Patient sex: M
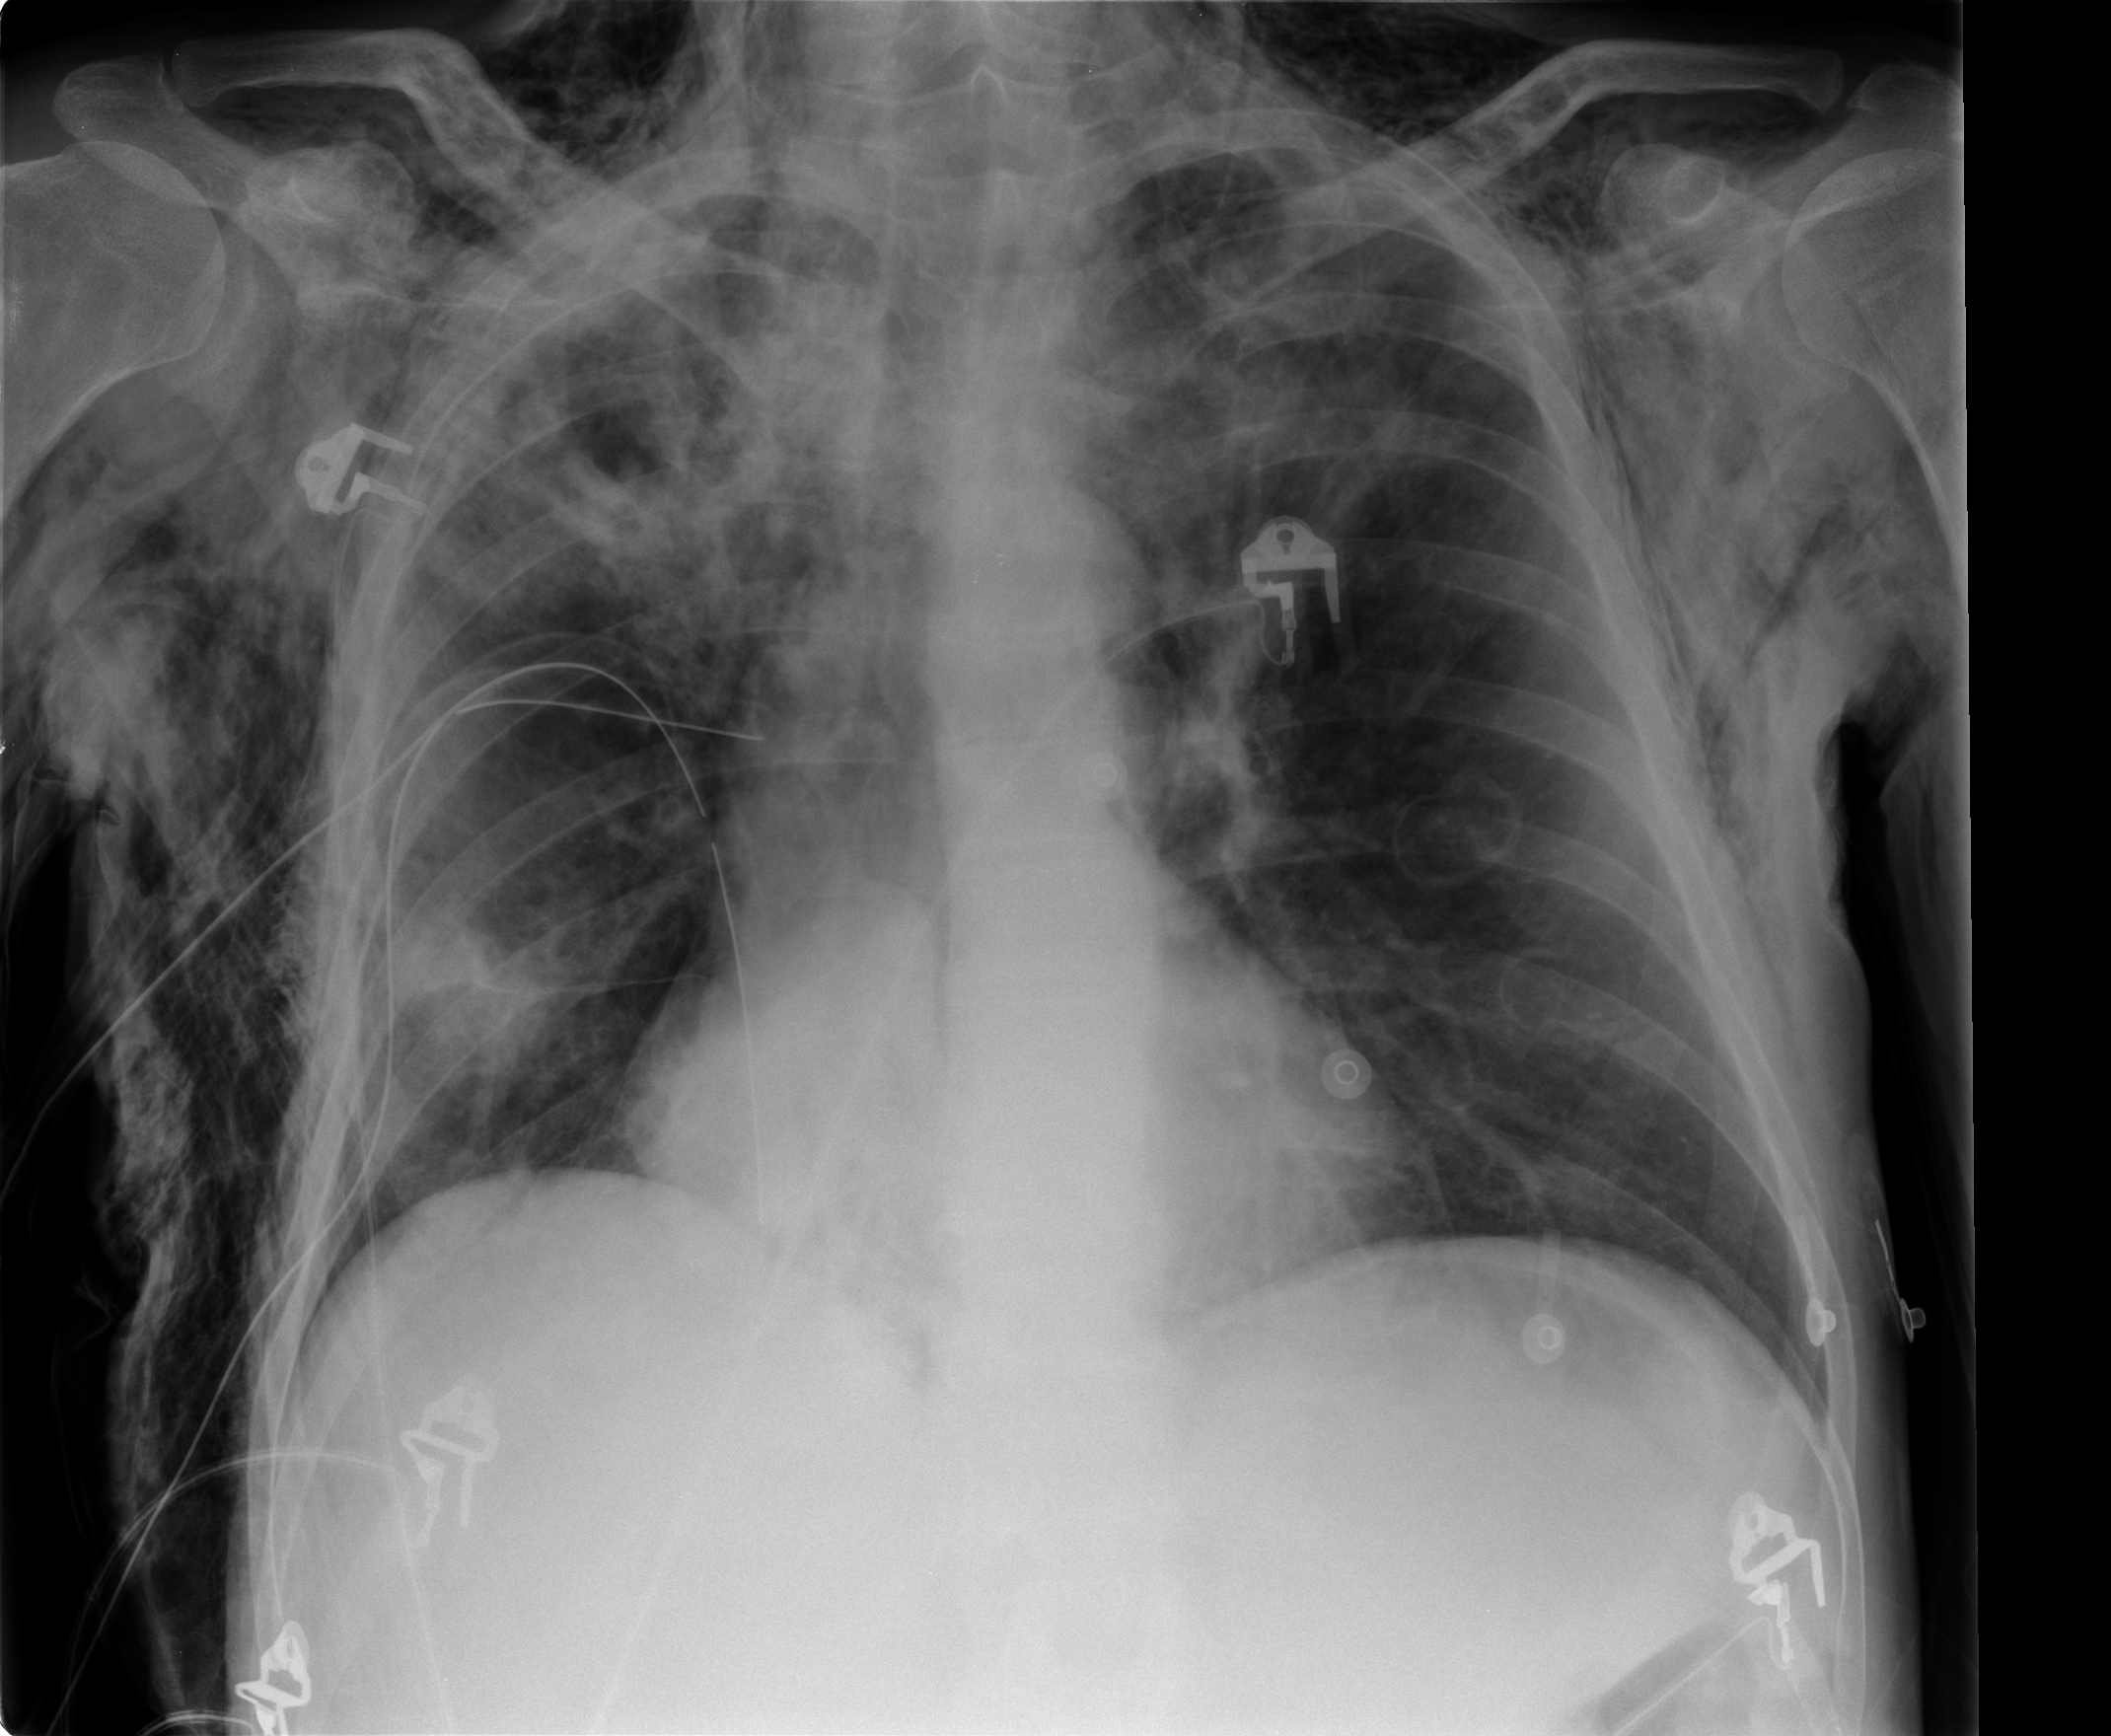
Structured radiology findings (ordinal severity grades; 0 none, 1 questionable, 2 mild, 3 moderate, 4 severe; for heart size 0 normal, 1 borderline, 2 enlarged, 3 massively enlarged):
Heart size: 0
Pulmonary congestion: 0
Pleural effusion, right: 2
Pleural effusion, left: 0
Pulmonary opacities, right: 3
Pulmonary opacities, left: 2
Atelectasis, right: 3
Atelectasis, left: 0